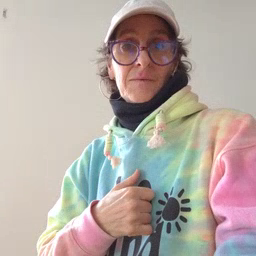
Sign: now